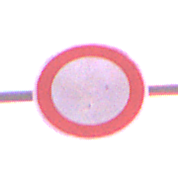
Verkehrszeichen: VerbotFahrzeugeAllerArt
Umgebung: Outdoor, Urban
Tageszeit: SunriseSunset
Wetter: PartlyCloudy
Licht: Natural
Jahreszeit: NotSpecified
Kontrast: MediumContrast